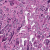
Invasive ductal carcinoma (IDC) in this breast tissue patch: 0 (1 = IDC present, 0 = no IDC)